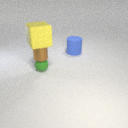
small brown metal cylinder above small green rubber sphere